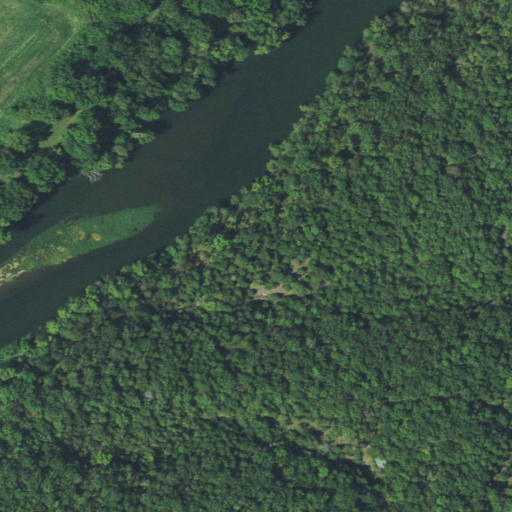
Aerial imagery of cliff(s) in Oklahoma named Rock Bluff containing mixed forest, deciduous forest, herbaceous wetlands, open water, cultivated crops, grassland, woody wetlands, open development, and pasture